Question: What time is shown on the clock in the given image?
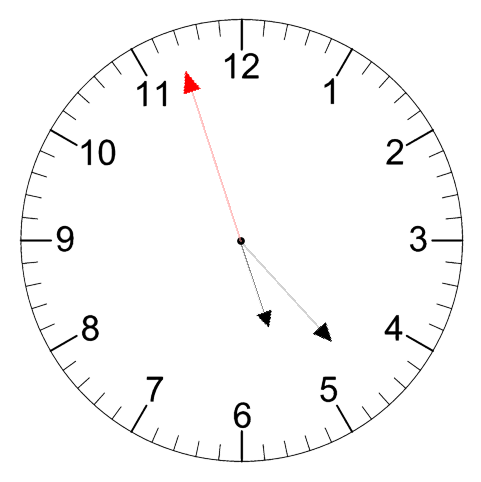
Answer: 05:22:57